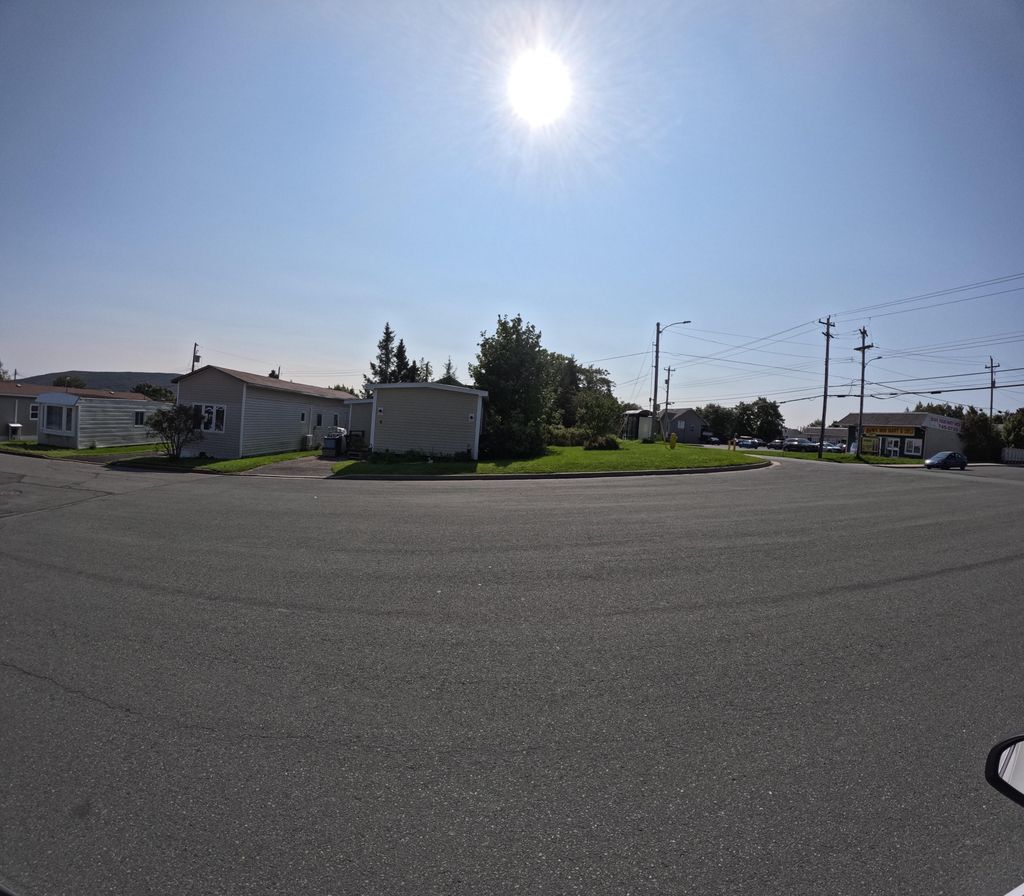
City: st_johns